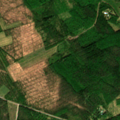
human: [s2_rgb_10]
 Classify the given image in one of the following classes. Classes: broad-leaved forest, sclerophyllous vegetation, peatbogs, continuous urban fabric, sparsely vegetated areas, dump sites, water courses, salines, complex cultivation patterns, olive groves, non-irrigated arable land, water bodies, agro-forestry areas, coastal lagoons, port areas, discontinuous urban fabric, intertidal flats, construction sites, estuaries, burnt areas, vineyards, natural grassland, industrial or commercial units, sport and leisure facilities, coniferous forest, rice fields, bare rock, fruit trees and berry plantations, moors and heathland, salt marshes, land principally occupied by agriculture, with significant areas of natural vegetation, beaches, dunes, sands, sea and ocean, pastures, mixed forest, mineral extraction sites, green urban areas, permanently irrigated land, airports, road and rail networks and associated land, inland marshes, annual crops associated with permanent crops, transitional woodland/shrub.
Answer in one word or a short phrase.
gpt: mixed forest, transitional woodland/shrub